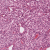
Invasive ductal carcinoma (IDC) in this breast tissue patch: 1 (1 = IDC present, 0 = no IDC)